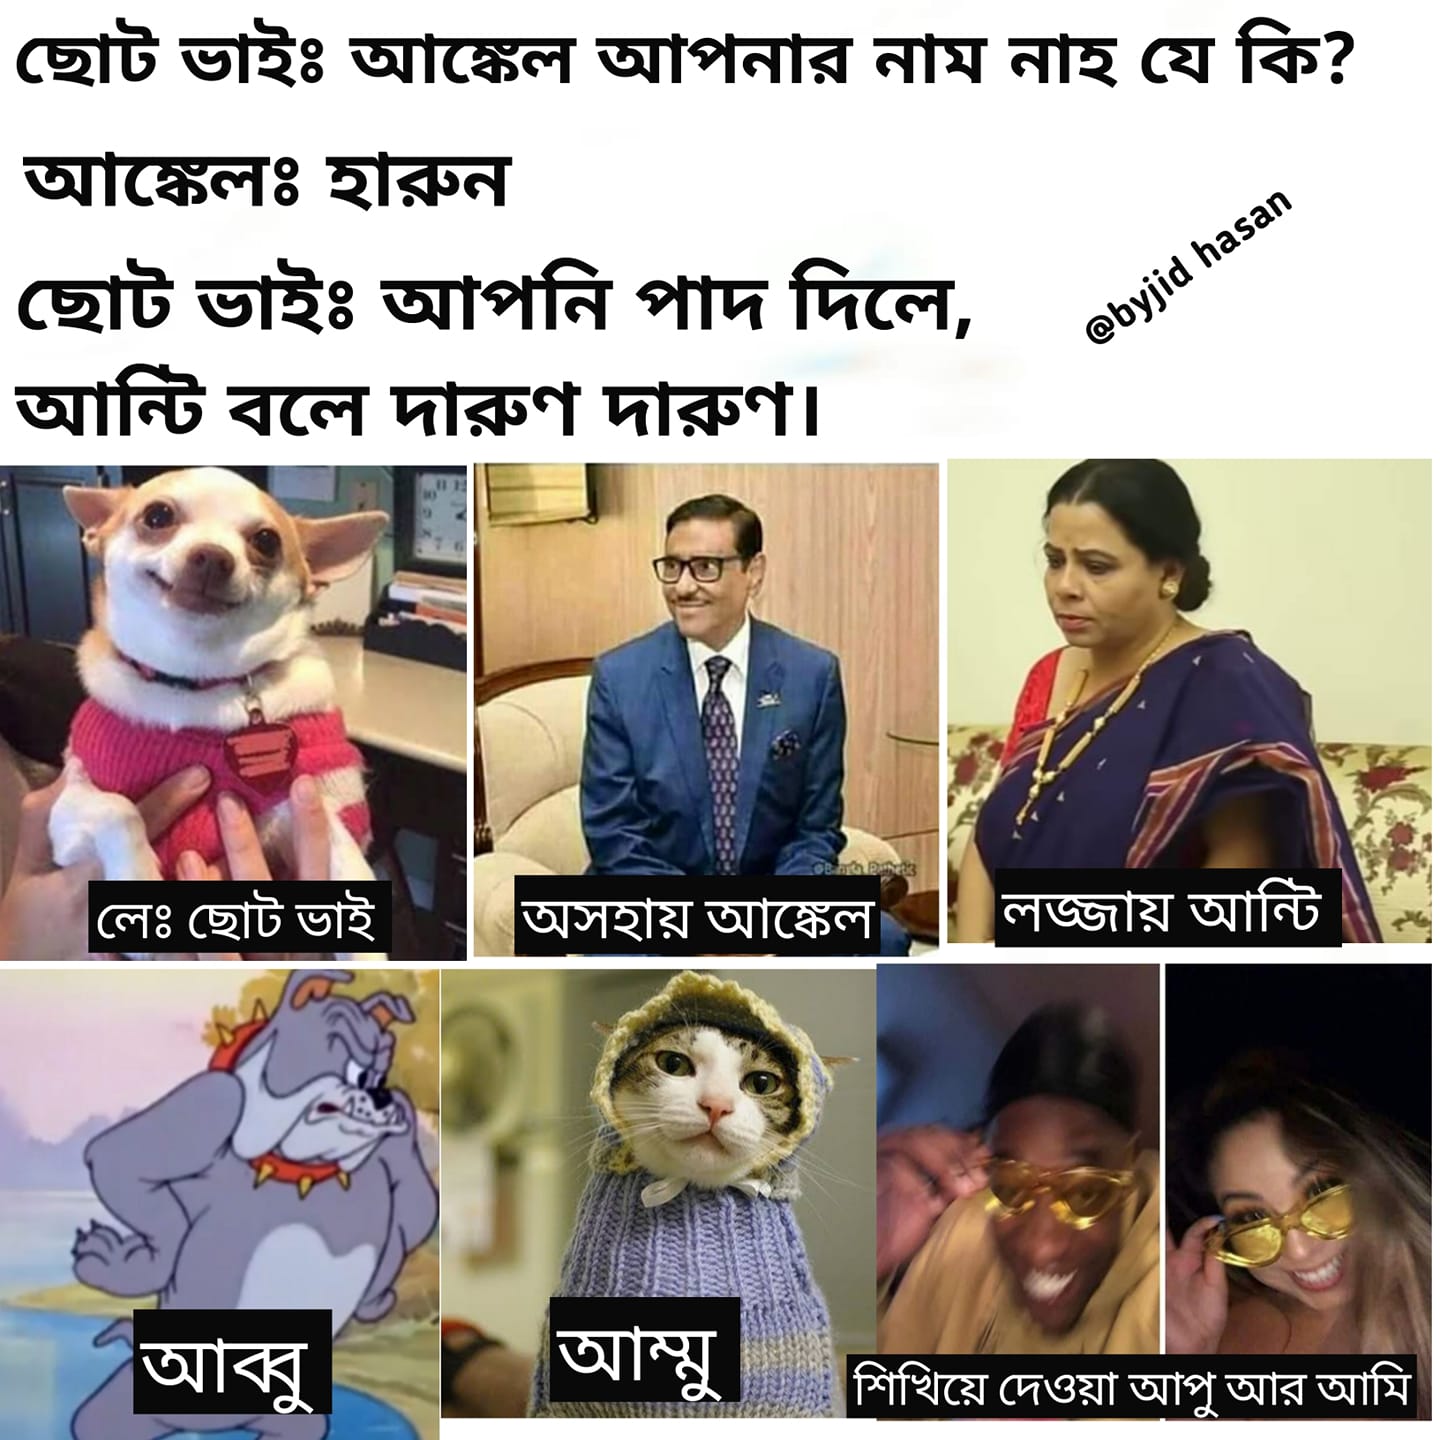
Caption: ছোট ভাইঃ আঙ্কেল আপনার নাম নাহ যে কি ?  আঙ্কেলঃ হারুন  ছোট ভাইঃ আপনি পাদ দিলে, আন্টি বলে দারুণ দারুণ।   লেঃ ছোট ভাই   অসহায় আঙ্কেল   লজ্জায় আন্টি     আব্বু    আম্মু     শিখিয়ে দেয়া আপু আর আমি
Label: non-hate